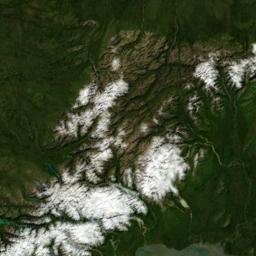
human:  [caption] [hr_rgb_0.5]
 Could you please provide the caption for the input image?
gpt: There are many plants on the snowberg .

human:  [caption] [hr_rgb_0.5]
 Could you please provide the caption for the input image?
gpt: The snow berg is consist of green plants,Bare land and white snow .

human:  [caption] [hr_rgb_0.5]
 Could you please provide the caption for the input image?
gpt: The snowberg is partly covered with snow and ice and partly covered with vegetation .

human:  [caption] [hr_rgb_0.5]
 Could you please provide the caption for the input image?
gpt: The snow on the snowy mountains is distributed at the junction of brown and green mountains .

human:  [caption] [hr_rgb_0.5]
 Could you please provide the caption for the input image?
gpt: There are some snow and green land on the snowberg .